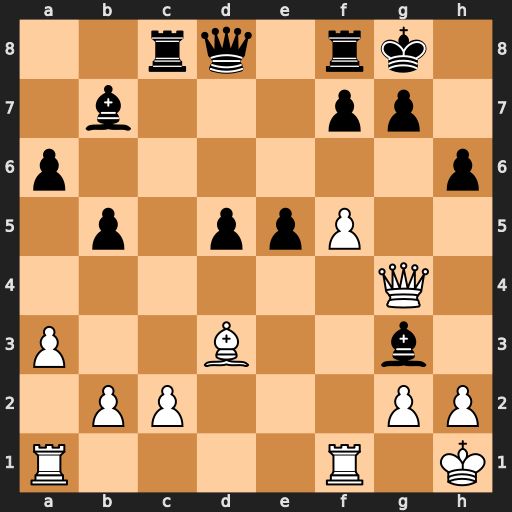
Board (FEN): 2rq1rk1/1b3pp1/p6p/1p1ppP2/6Q1/P2B2b1/1PP3PP/R4R1K
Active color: w
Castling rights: -
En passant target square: -
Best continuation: f6 Qxf6 Rxf6